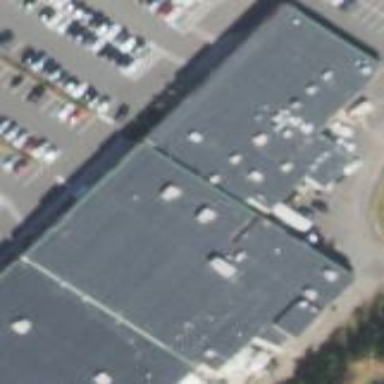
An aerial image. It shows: Retail building that is part of mall.